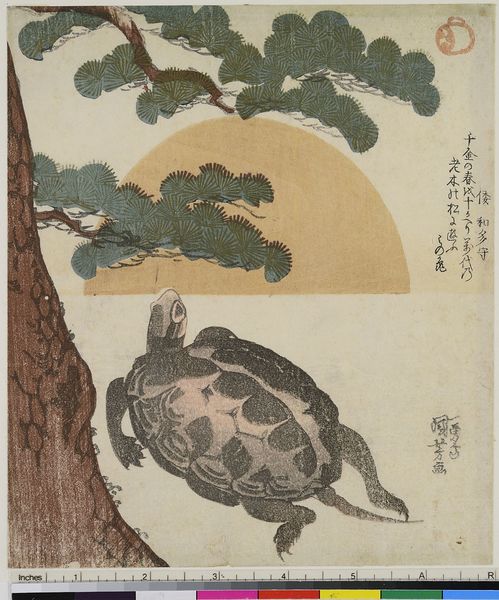
Künstler: Utagawa Kuniyoshi
Standort: Hamburg
Institution: Museum für Kunst und Gewerbe Hamburg
Schlagwörter: baum, blätter, grün, tier, tiere, ast, stamm, strauch, sonne, holzschnitt, japan, sonnenuntergang, untergang, japanisch, schriftzeichen, tierbild, zweig, schweben, druckgraphik, druckgrafik, plakat, fichte, chinesisch, china, kiefer, zeder, zeit, esche, schildkröte, farbholzschnitt, poesie, lebewesen, uralt, edo, reproduktionen, druckerzeugnisse, bäume, sträucher, schildkröten, blindprägedruck, blinddruck